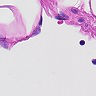
Metastatic tissue present: no